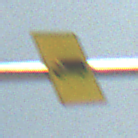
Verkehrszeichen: KFZZulaessigeGesamtmasse3Komma5TOhnePfeilsymbol
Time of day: Midday
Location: Outdoor (Beach)
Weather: PartlyCloudy
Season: NotSpecified
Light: Natural